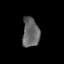
Tissue: skin
Cell type: Epithelial cells
Senescence score: 0.8752
Nuclear area (px): 481
Mean DAPI intensity: 102.769